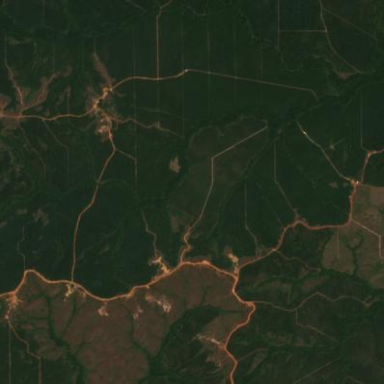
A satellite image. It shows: Orchard filled with oil palms trees.